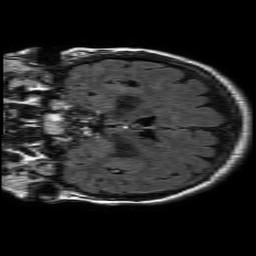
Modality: FLAIR
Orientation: coronal
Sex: female
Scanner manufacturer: philips
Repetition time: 11 s
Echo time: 0.125 s